Question: I'm using Cloudmade to generate tiles using a custom style I created. It's exactly how I want it, except that at zoom level 17, it shows the street address numbers on the map. Is there a way to remove these? I see nothing in the style editor to do it, but I see that some styles don't display these.

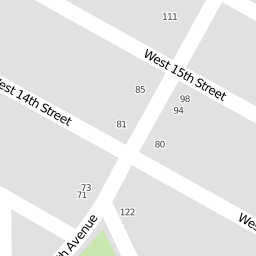
Answer: I figured out this could be disabled by checking "hide all non-editable features". Not sure what the other features it turns off are, I don't notice any.